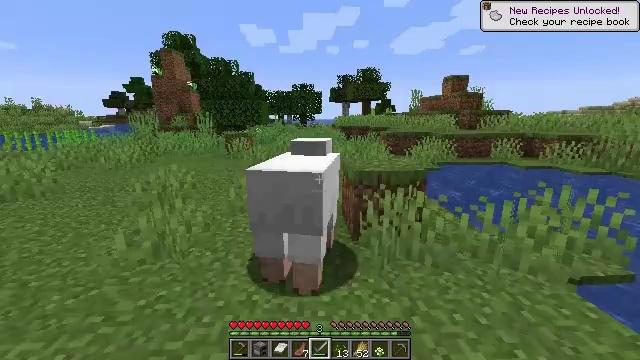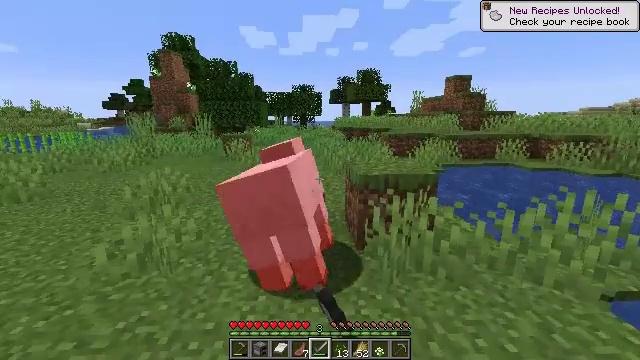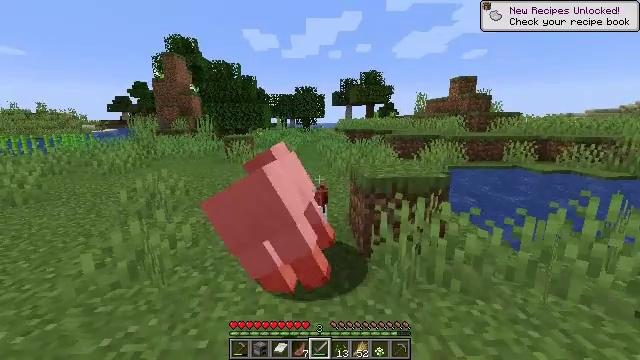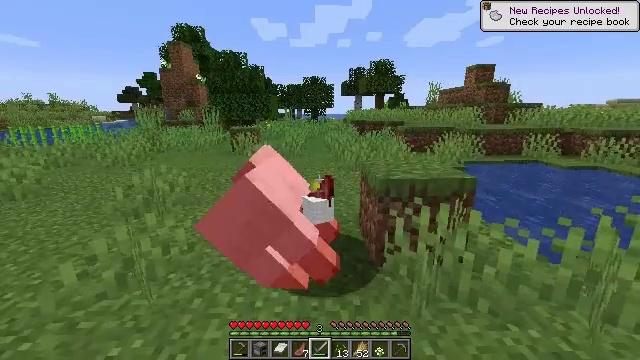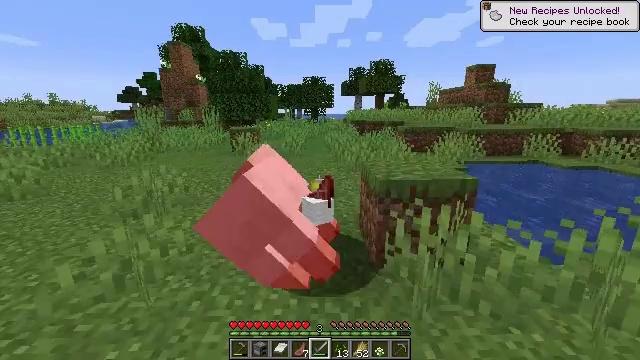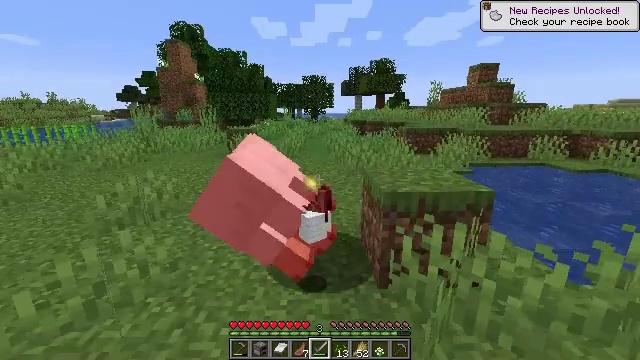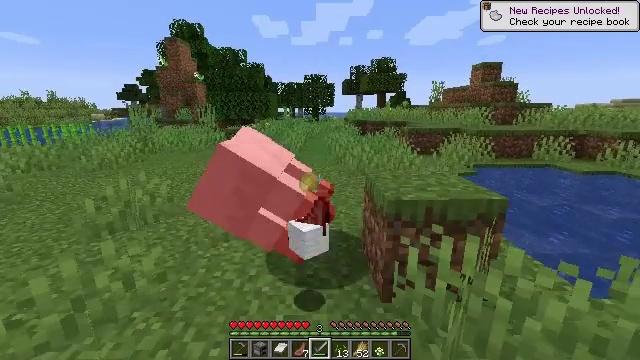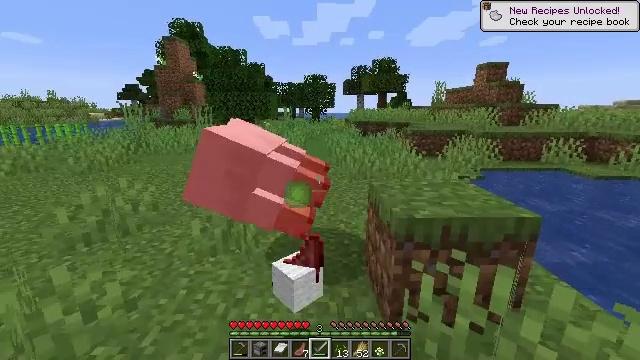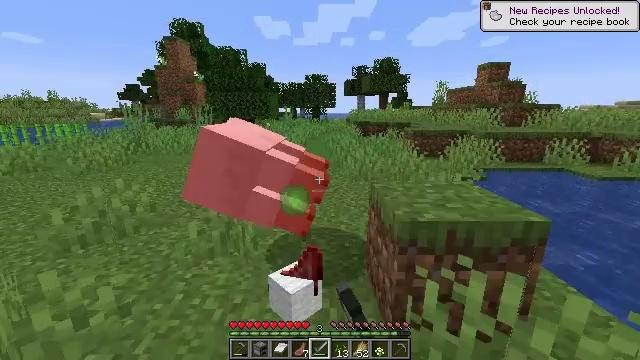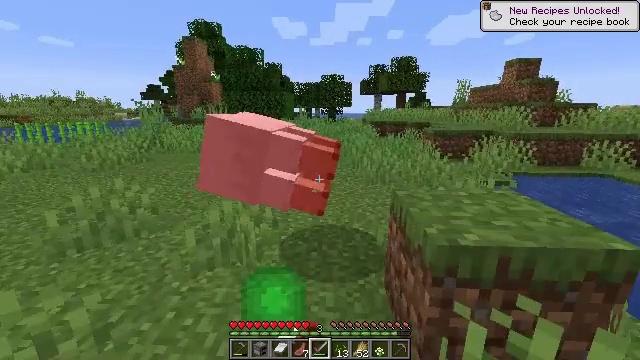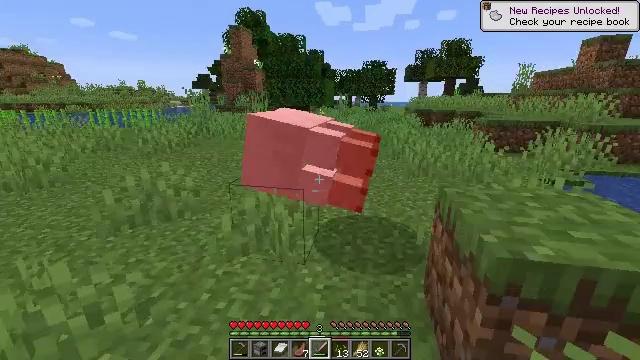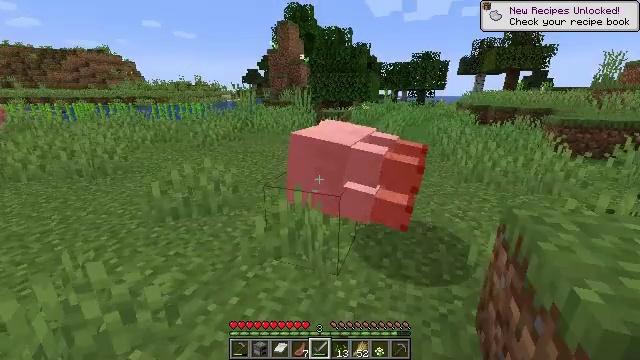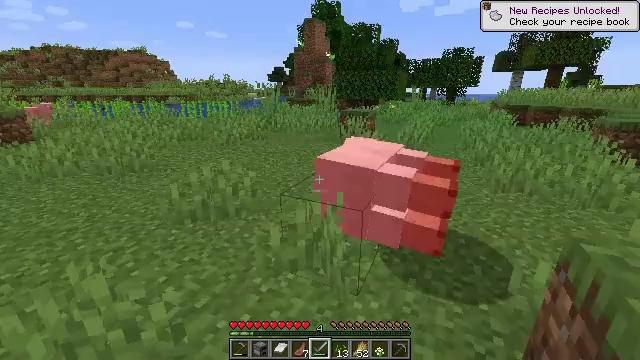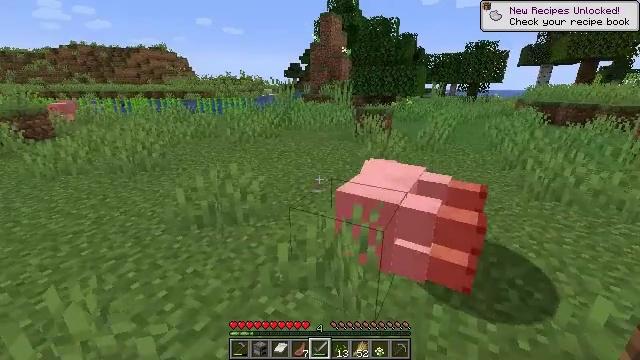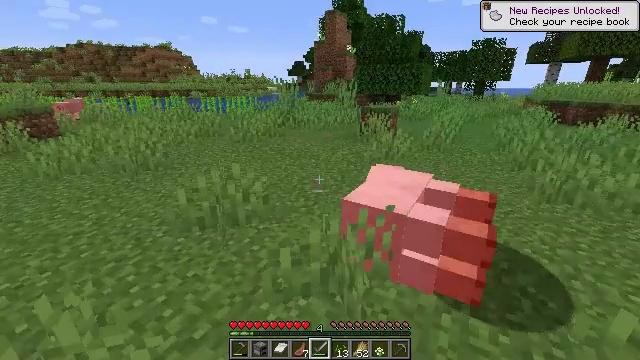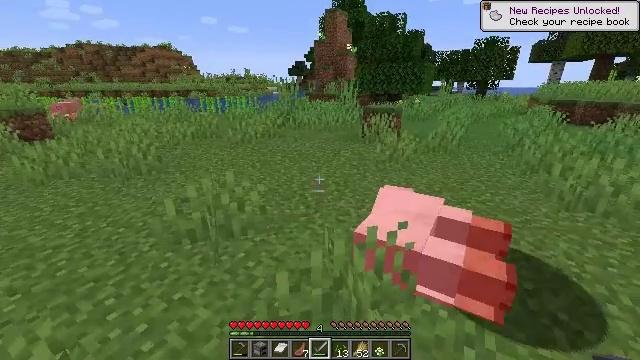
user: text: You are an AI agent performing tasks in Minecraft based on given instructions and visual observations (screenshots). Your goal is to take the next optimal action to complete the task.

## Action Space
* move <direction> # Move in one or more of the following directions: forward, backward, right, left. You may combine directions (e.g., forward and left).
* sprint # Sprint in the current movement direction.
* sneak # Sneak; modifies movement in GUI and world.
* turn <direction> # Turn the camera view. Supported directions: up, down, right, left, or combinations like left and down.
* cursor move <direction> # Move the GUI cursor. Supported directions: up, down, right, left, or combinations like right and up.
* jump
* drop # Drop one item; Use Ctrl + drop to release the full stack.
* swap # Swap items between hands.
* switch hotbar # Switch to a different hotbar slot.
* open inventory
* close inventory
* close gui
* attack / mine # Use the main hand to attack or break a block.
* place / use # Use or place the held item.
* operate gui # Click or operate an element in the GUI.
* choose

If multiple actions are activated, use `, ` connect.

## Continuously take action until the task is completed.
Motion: motion action
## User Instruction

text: Break the dandelion to obtain it.
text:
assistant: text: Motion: move forward, attack / mine
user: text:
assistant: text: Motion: move forward
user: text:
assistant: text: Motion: move forward, turn left and down, attack / mine
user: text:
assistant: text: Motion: move forward, attack / mine
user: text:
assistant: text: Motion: move forward, attack / mine
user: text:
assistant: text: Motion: move forward
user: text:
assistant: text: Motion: move forward, attack / mine
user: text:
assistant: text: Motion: move forward, attack / mine
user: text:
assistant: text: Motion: move forward, turn left, attack / mine
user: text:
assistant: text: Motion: move forward, turn left and down
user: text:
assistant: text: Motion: move forward, turn left and down
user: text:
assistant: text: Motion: move forward, turn left
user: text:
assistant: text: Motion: move forward, turn left
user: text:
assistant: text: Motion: move forward
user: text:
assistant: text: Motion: move forward
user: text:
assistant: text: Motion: move forward
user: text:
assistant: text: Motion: move forward
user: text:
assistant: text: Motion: move forward
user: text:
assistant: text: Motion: move forward, turn right
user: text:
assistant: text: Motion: move forward, turn right and down
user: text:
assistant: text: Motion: move forward, turn right and down
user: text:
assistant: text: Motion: move forward, turn right and down
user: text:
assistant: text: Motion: move forward, turn right
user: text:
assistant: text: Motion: move forward, turn right
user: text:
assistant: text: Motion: move forward, turn right
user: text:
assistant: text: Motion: move forward, turn right
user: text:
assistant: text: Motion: move forward, turn right
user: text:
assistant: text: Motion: move forward
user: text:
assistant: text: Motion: move forward
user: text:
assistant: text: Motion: move forward